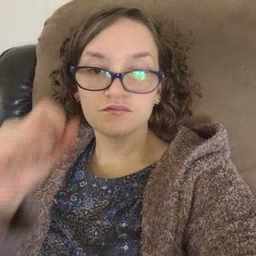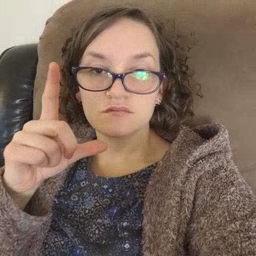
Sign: awake